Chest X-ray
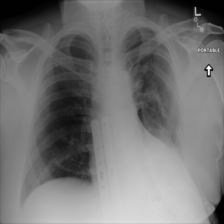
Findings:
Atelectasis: negative
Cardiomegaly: negative
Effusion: negative
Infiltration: negative
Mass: negative
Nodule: positive
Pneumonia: negative
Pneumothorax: positive
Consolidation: negative
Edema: negative
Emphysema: negative
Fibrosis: negative
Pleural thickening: negative
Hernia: negative